Field crop: tomato
Growth stage: 1
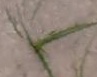
Species: cyperus